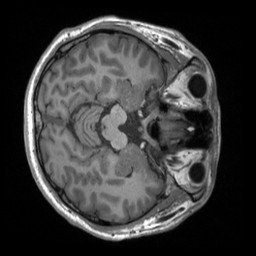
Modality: T1w
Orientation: axial
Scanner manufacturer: siemens
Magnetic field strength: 3 T
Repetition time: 2 s
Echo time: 0.0023 s